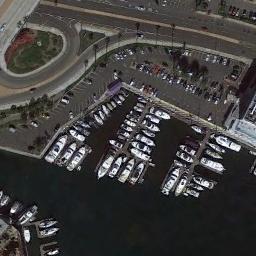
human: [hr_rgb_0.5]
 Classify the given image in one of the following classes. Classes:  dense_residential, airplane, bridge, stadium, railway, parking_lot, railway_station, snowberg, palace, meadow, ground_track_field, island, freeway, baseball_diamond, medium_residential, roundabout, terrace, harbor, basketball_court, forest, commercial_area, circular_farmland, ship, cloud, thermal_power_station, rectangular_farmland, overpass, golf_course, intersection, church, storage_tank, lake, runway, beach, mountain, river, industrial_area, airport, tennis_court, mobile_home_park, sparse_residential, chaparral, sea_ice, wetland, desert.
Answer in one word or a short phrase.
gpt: harbor